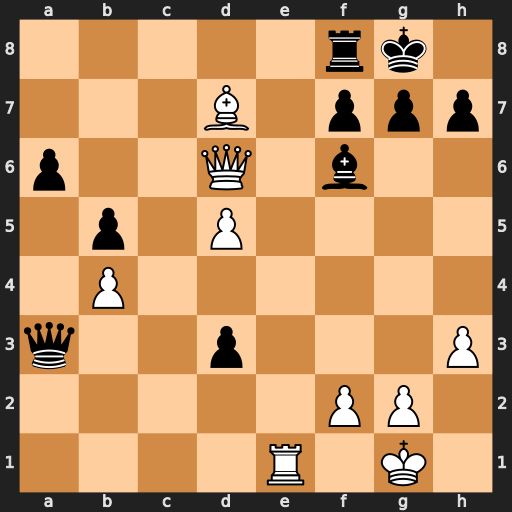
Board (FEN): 5rk1/3B1ppp/p2Q1b2/1p1P4/1P6/q2p3P/5PP1/4R1K1
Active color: w
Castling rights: -
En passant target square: -
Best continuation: Qxf8+ Kxf8 Re8#